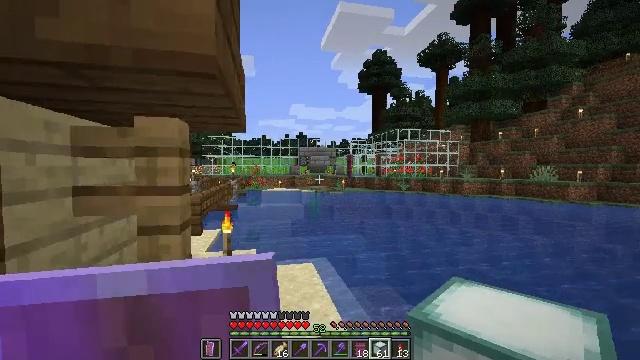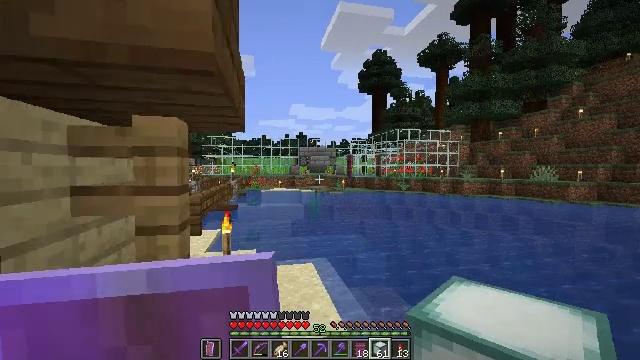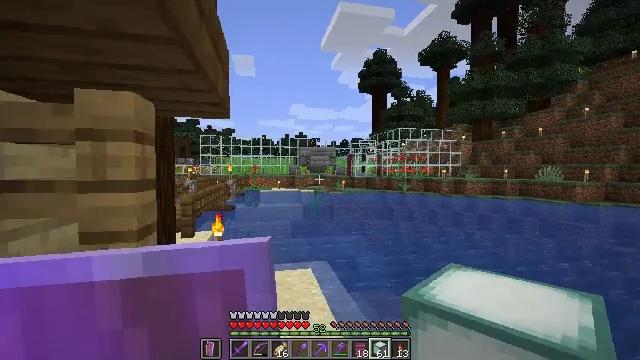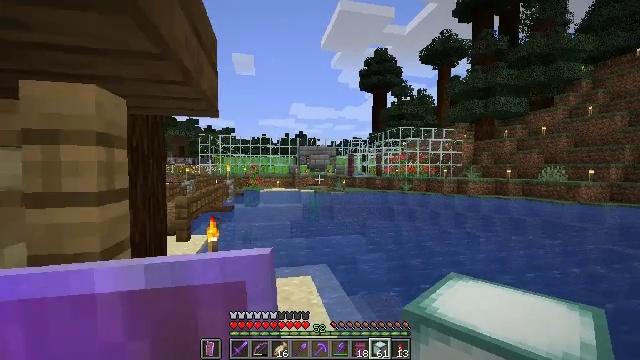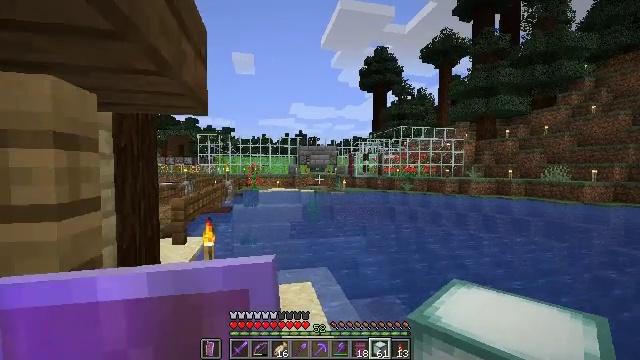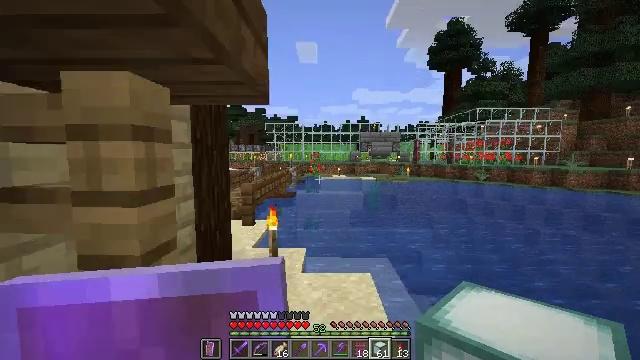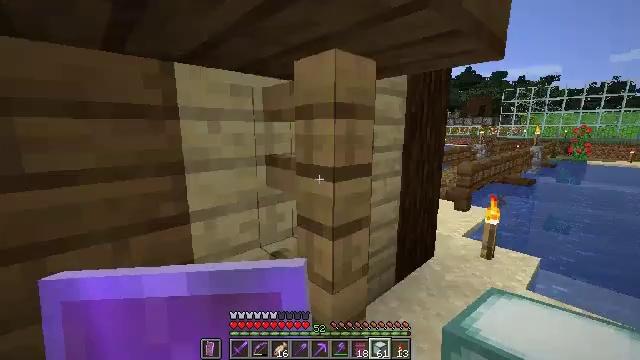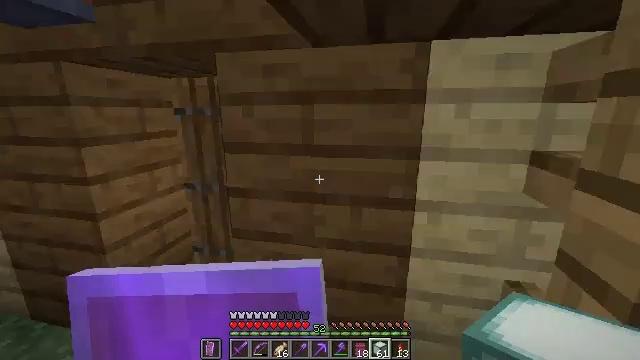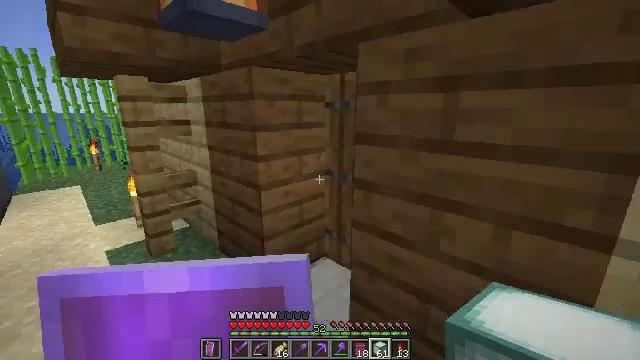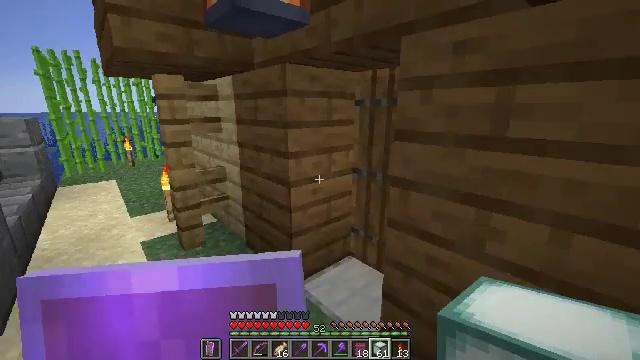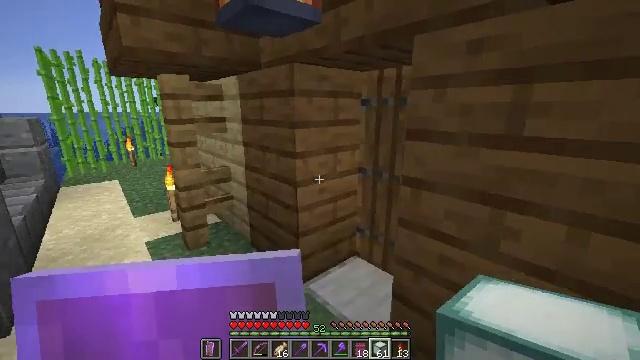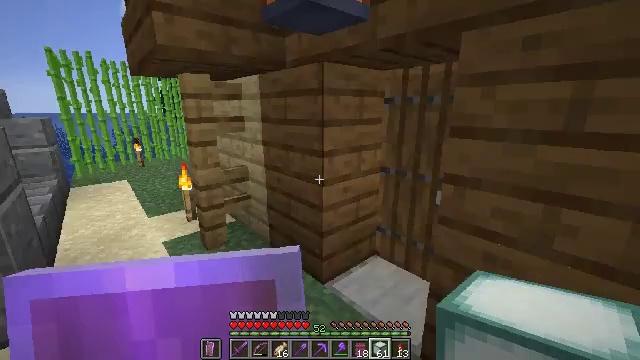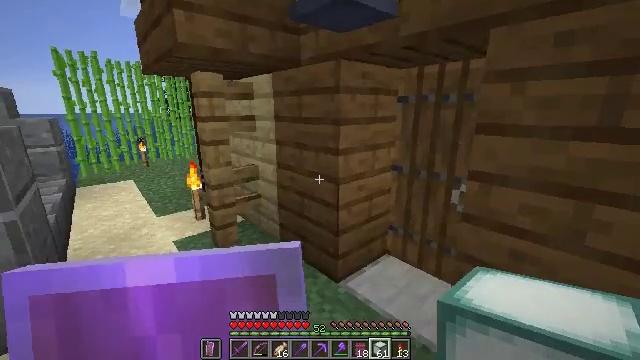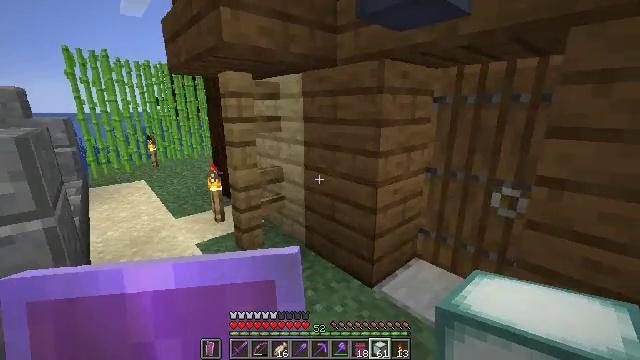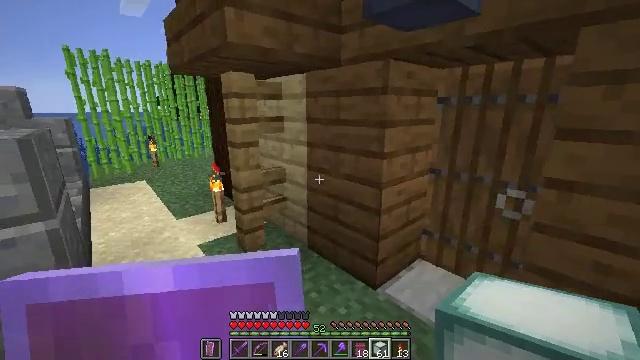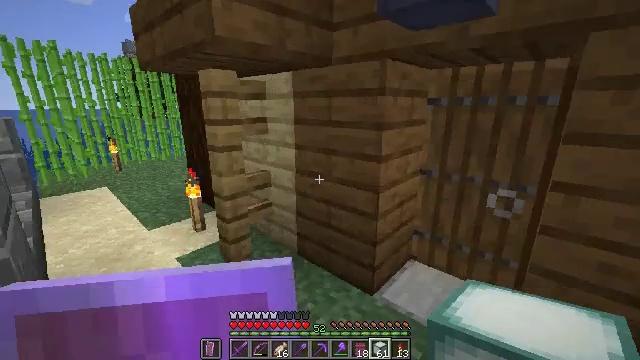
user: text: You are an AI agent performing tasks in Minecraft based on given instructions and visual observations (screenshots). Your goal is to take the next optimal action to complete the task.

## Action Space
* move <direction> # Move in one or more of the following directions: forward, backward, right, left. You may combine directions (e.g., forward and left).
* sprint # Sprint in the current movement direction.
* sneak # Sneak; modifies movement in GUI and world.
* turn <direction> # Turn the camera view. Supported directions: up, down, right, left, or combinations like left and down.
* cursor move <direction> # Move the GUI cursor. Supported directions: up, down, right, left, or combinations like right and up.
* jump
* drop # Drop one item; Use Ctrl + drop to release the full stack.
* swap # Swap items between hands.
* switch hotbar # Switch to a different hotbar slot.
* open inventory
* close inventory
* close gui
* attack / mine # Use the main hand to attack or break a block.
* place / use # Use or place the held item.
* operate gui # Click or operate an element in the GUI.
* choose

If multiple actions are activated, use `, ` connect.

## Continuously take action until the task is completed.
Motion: motion action
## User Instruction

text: Use materials to craft a sea lantern.
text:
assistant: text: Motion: move forward
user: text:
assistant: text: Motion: move forward
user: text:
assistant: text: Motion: move forward
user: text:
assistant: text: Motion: move forward
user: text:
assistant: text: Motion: move forward, turn left and down
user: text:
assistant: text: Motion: move forward, turn left and down
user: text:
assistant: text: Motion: move forward, turn left and down
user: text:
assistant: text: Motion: move left, turn left
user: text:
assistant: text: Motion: move left, turn left
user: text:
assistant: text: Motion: move left
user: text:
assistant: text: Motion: move left
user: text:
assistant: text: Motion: move left
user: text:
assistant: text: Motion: move forward and move left
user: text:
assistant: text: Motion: move forward and move left
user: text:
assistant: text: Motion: move forward and move left, turn right
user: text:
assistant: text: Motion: move forward and move left, turn right
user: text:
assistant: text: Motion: move forward, turn right and up
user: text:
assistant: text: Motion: move forward, turn right and up
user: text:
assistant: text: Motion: move forward, turn right
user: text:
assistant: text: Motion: move forward
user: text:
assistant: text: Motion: move forward
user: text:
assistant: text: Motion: move forward
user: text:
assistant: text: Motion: move forward
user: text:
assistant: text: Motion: move forward
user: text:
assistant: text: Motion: move forward
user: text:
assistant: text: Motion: move forward, turn left
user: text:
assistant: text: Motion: move forward, turn left
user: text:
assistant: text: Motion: move forward, turn left and down
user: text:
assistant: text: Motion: move forward and move left
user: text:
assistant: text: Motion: move forward and move left, use / place